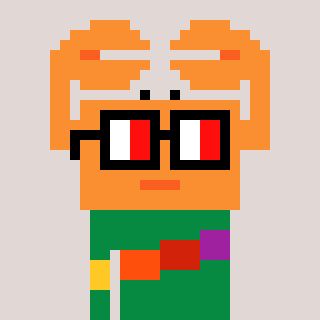
a pixel art character with square glasses with black frames and red eyes, a crab-shaped head and a green-colored body on a warm background